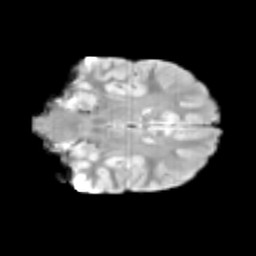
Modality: T2w
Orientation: coronal
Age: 11
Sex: male
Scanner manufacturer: siemens
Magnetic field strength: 3 T
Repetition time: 3.8 s
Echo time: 0.07 s